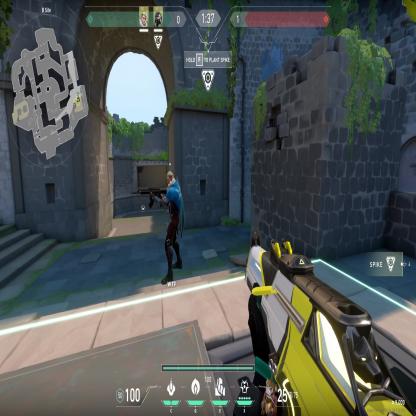
Label: teammate